Field crop: maize
Growth stage: 2
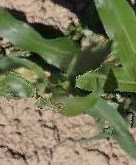
Species: maize